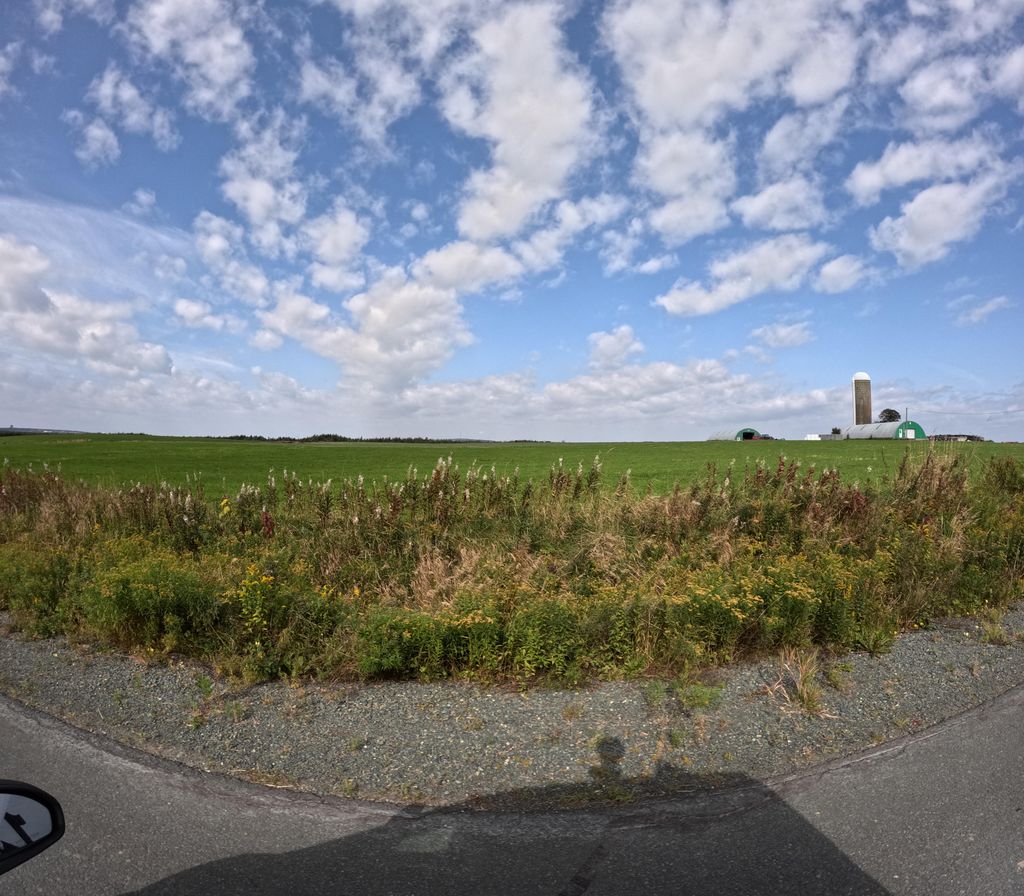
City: st_johns